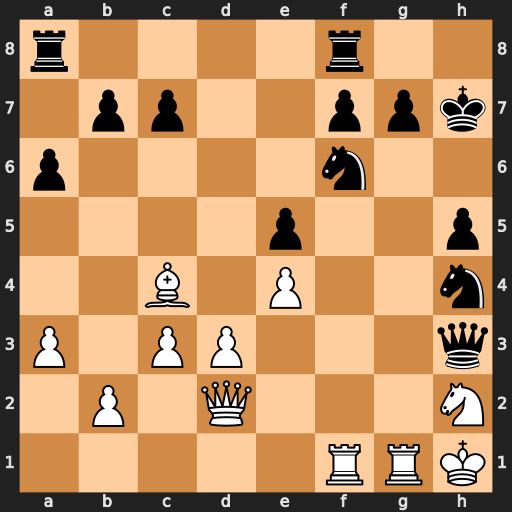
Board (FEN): r4r2/1pp2ppk/p4n2/4p2p/2B1P2n/P1PP3q/1P1Q3N/5RRK
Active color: w
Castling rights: -
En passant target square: -
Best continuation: Qg5 Ng6 Bxf7 Rxf7 Qxg6+